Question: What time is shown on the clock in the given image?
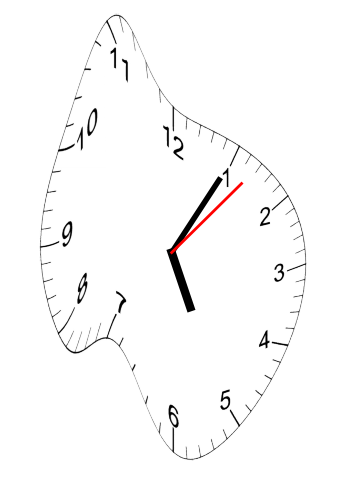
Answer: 05:05:07